Question: I'm trying to create an HTML table with layout such as this:

I have tried this, and a few similar things, but whatever I do, the layout ends up like a mess.
'''
<table>
<tr>
<td rowspan="2">A</td>
<td rowspan="1">B</td>
</tr>
<tr>
<td rowspan="1">C</td>
<td rowspan="2">D</td>
</tr>
</table>
'''
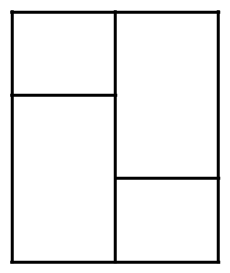
Answer: There's actually three rows in your illustration:
'''
<table>
<tr>
<td rowspan="2" height="40">A</td>
<td rowspan="1" height="20">B</td>
</tr>
<tr>
<td rowspan="2">D</td>
</tr>
<tr>
<td rowspan="1">C</td>
</tr>
</table>
'''
The 'height' attributes can be adjusted of course, but if you don't have them, the second row will collapse to the smallest possible size.
<URL>